Field crop: maize
Growth stage: 2
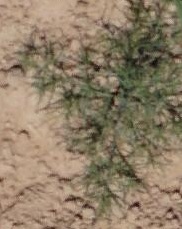
Species: salsola